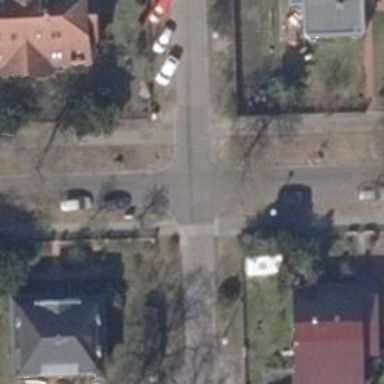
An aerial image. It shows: Unmarked crossing on the road.